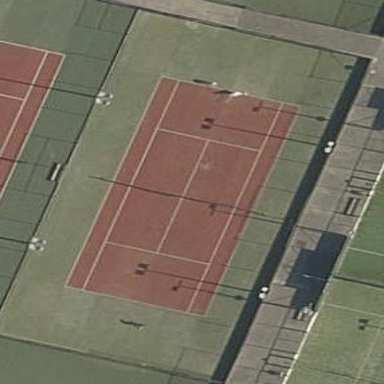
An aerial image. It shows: Tennis court on the leisure land pitch.